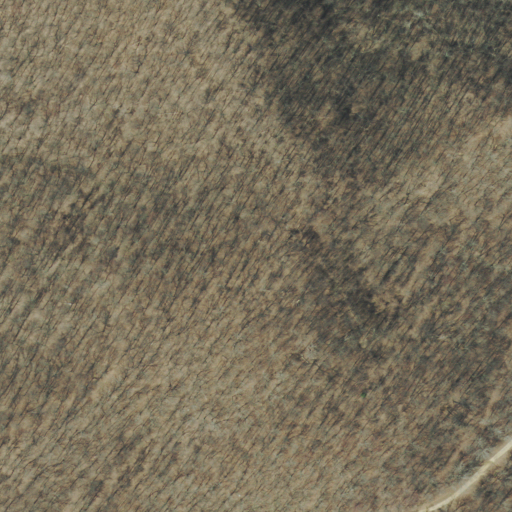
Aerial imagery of mountain in Tennessee named Braden Mountain containing only deciduous forest